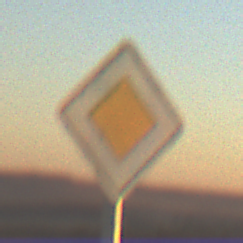
Verkehrszeichen: Vorfahrtsstrasse
Umgebung: Outdoor, Nature
Tageszeit: SunriseSunset
Wetter: Clear
Licht: Natural
Jahreszeit: NotSpecified
Kontrast: HighContrast